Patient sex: M
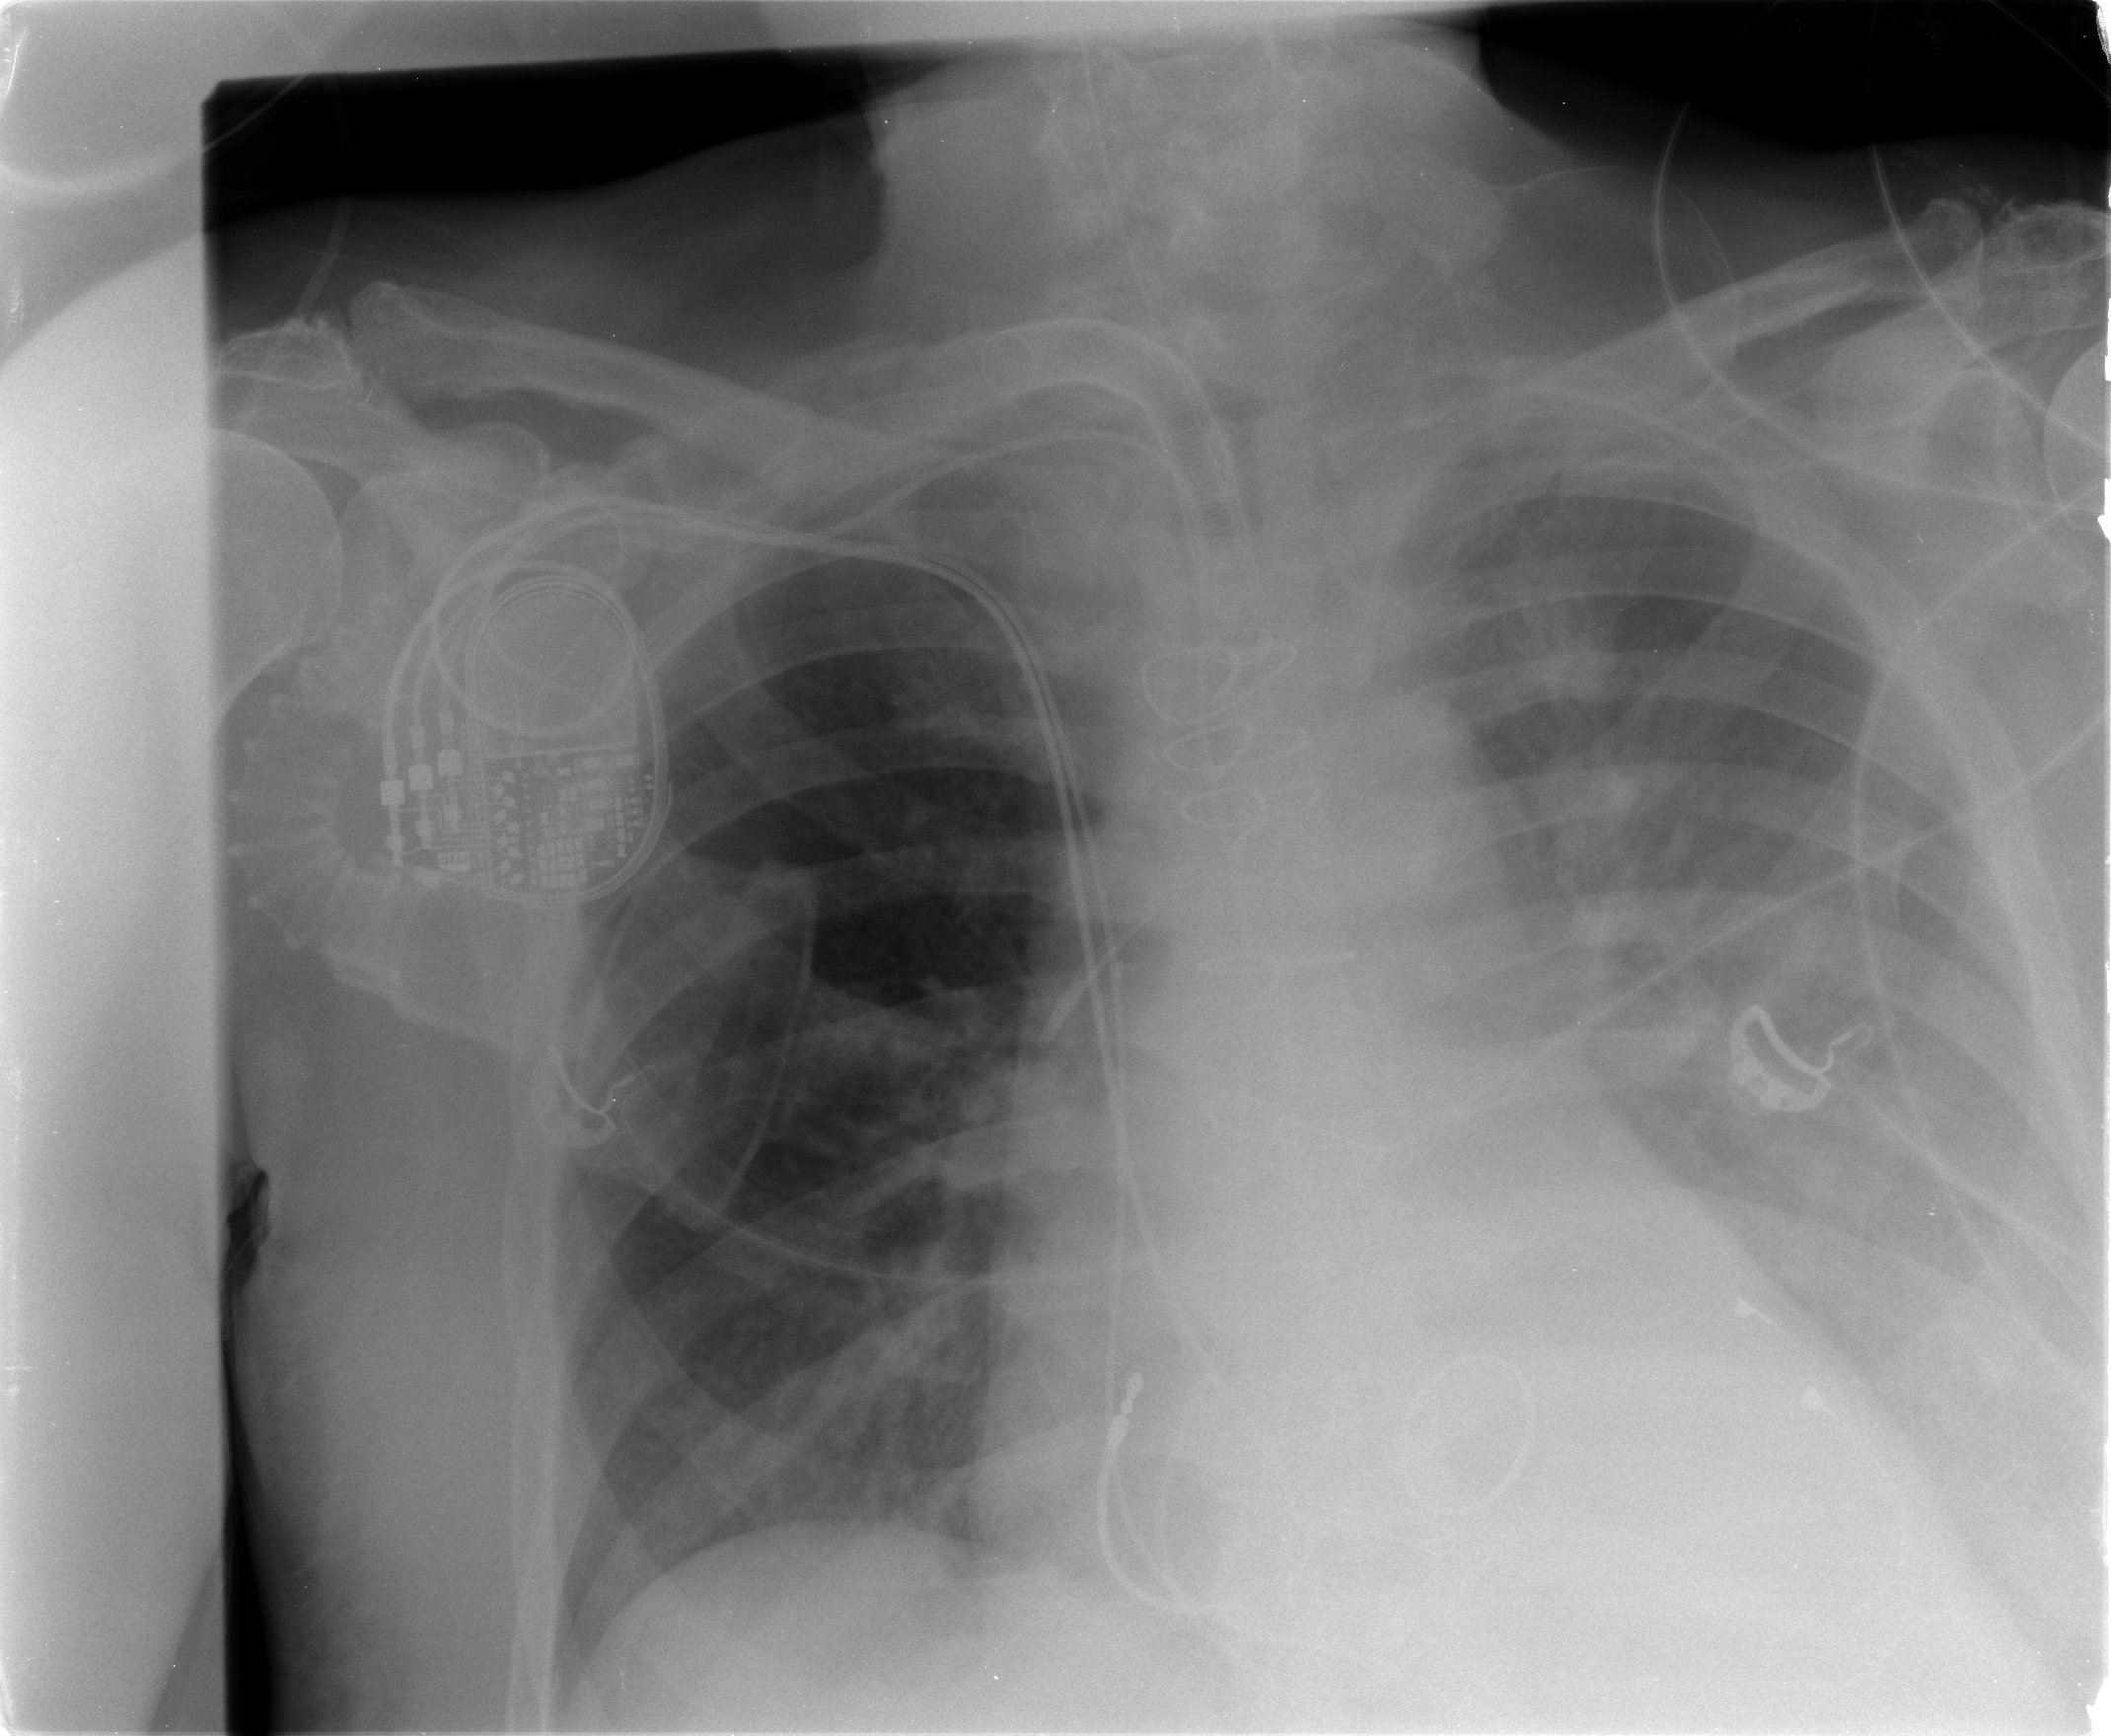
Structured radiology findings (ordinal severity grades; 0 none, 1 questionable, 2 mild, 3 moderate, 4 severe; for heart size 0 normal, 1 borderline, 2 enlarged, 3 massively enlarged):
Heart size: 2
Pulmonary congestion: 2
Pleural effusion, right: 2
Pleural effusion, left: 3
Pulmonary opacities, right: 1
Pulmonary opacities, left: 1
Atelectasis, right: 2
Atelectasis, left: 2